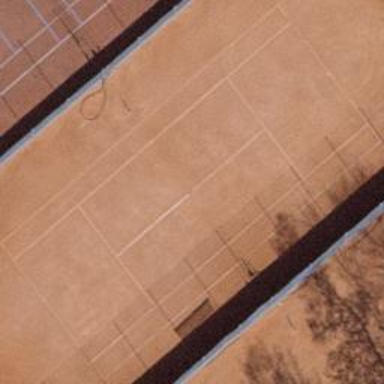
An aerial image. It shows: Tennis court on pitch designated for leisure land.